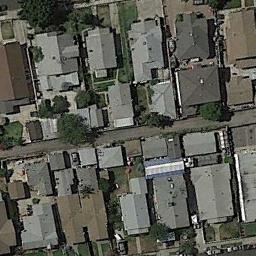
Label: residential